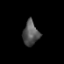
Tissue: prostate
Cell type: T cells
Senescence score: 0.7054
Nuclear area (px): 379
Mean DAPI intensity: 84.298